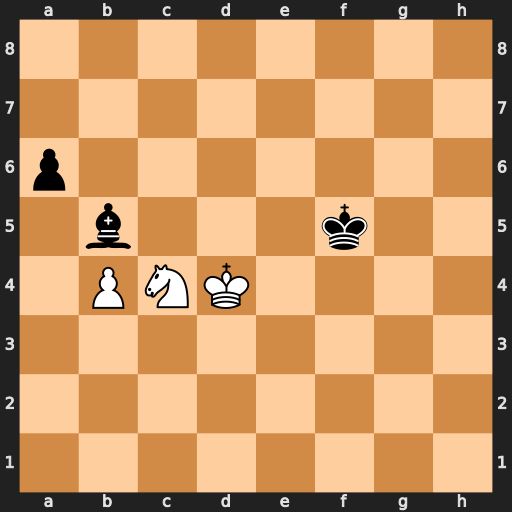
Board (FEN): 8/8/p7/1b3k2/1PNK4/8/8/8
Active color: w
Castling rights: -
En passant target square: -
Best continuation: Nd6+ Kg4 Nxb5